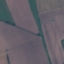
Land use / land cover class: AnnualCrop